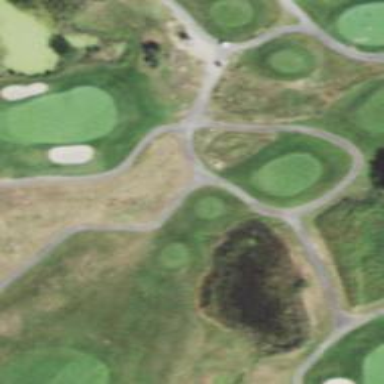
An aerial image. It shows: Path for both road and golf.